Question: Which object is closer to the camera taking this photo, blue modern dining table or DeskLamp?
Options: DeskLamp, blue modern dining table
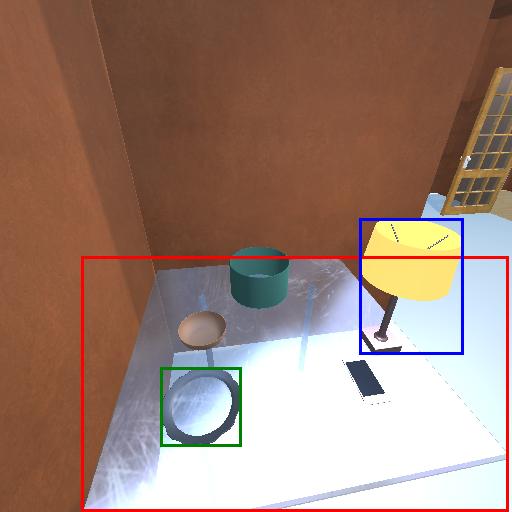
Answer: DeskLamp